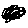
Label: square